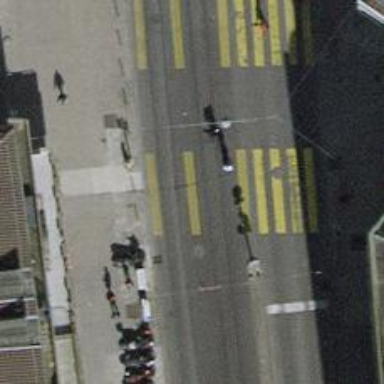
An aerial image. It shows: Road crossing with traffic signals.